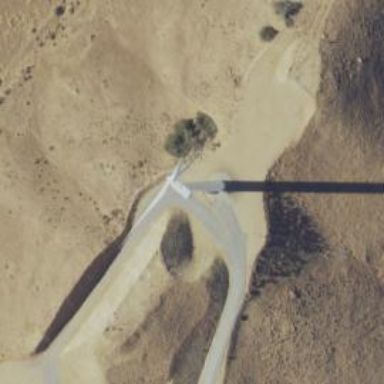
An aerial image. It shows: Wind generator using wind turbines of horizontal axis.